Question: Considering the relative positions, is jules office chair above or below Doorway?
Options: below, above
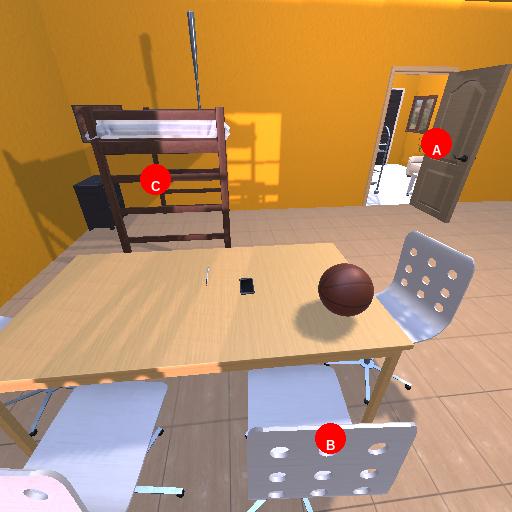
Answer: below